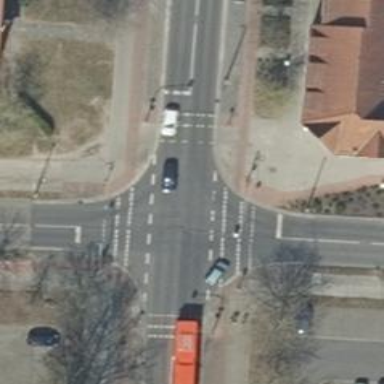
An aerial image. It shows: Road with traffic signals at the crossing.